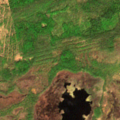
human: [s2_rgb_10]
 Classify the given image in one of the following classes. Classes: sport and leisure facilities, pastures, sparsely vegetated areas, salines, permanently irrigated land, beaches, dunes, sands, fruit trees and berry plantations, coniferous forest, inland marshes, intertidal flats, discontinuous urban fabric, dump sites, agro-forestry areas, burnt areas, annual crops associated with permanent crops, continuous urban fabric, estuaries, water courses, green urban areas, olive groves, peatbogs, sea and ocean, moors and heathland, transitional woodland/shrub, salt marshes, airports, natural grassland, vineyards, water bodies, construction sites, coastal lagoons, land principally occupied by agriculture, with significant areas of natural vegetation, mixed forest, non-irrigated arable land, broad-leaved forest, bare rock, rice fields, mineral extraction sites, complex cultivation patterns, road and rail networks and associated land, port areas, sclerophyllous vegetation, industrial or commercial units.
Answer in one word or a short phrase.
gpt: mixed forest, transitional woodland/shrub, peatbogs